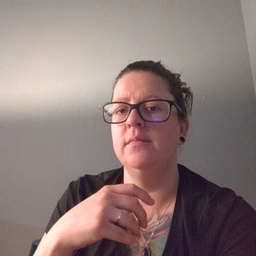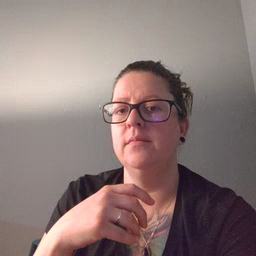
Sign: mad